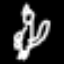
Label: squiggle